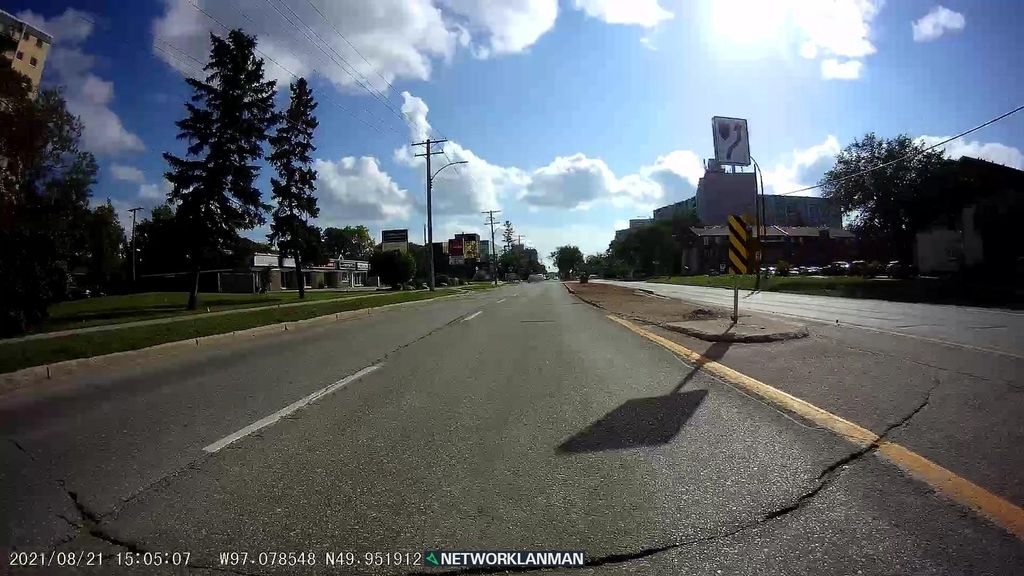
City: winnipeg